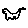
Label: cat